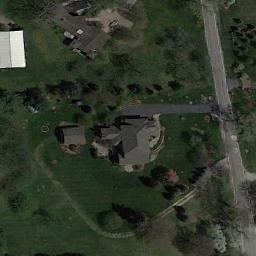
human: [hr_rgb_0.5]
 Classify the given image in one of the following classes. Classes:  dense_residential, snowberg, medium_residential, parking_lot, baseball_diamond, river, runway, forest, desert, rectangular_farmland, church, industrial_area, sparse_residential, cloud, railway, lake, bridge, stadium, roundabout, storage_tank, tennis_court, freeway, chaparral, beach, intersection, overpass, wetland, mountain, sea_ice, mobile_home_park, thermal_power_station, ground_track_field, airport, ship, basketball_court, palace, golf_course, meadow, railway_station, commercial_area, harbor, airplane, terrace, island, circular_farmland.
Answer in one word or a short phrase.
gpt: sparse_residential